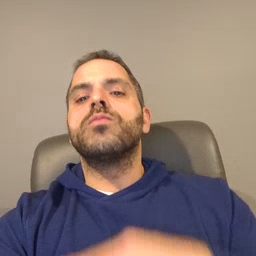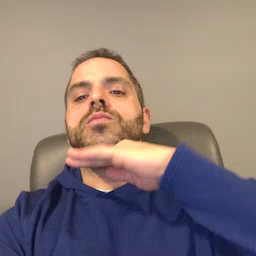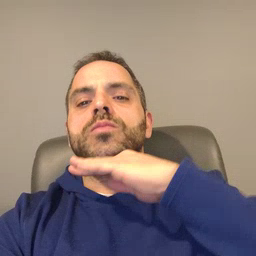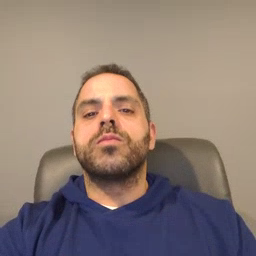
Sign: pig